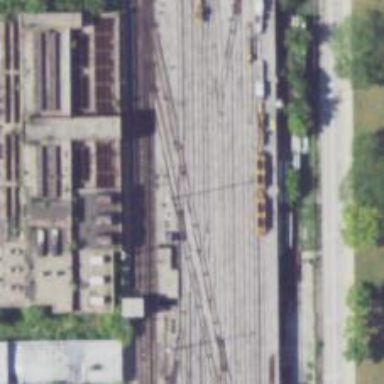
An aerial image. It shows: Bridge over electrified rail yard.